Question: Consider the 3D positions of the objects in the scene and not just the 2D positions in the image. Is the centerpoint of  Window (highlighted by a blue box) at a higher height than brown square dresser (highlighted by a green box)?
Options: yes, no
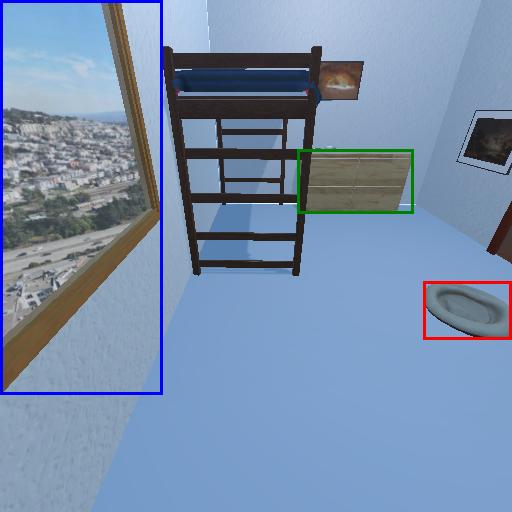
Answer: yes